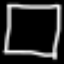
Label: square